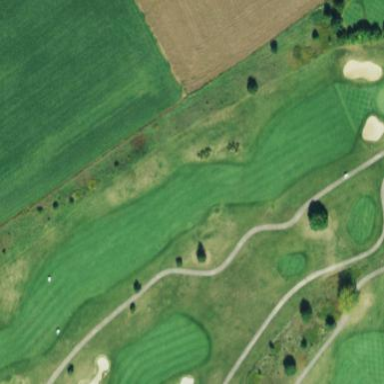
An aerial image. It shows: Golf fairway surrounded by grass.